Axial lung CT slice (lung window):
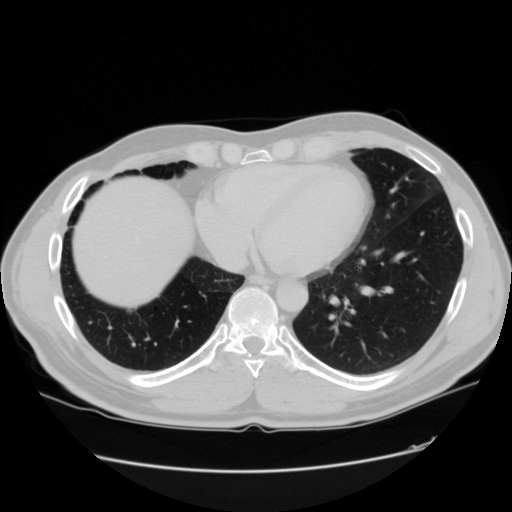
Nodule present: no